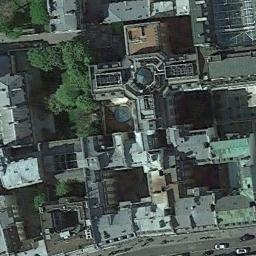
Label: commercial_area